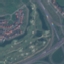
Land use / land cover class: Highway